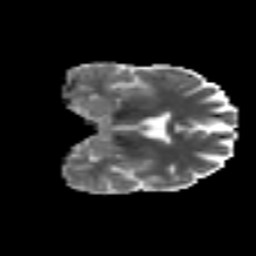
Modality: MD
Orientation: coronal
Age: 46
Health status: ill
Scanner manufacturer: philips
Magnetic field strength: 3 T
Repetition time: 9 s
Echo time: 0.127 s